【题型】解答题　【知识点】平面几何　【难度】easy
如图，在等腰梯形$ABCD$中，$AD \parallel BC$，$AB = DC$，$AC$与$BD$相交于点$O$，$AD:BC = 1:2$。

(1) 设$\overrightarrow{BA} = \vec{a}$，$\overrightarrow{BC} = \vec{b}$，试用$\vec{a}$、$\vec{b}$表示$\overrightarrow{BO}$；

(2) 先化简，再求作：$\dfrac{3}{2}(2\vec{a} + \vec{b}) - 2(\vec{a} + \vec{b})$（直接作在答题纸上的图中）。
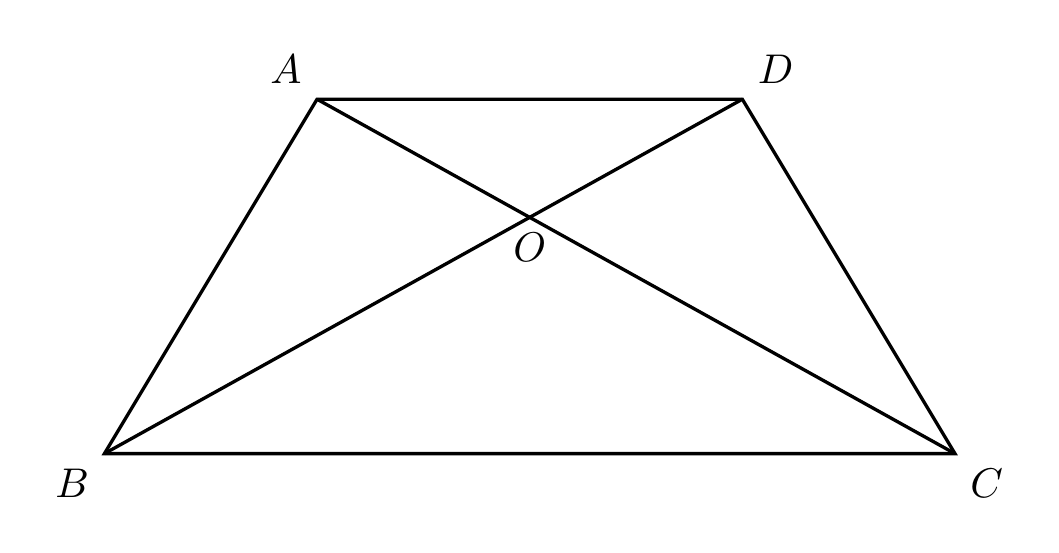
【解答】
【答案】(1) $\overrightarrow{BO} = \dfrac{2}{3}\vec{a} + \dfrac{1}{3}\vec{b}$

(2) $\vec{a} - \dfrac{1}{2}\vec{b}$，作图见解析

【知识点】相似三角形的判定与性质综合、向量的线性运算

【分析】此题考查了平面向量的知识以及相似三角形的判定与性质。此题难度适中，注意掌握三角形法则的应用，注意掌握数形结合思想的应用。

$^{\textcircled{1}}$ 由$AD \parallel BC$，可得$\triangle AOD \backsim \triangle COB$，然后由相似三角形的对应边成比例，求得$\dfrac{BO}{OD} = \dfrac{BC}{AD} = 2$，利用三角函数的知识即可求得$\overrightarrow{AD}$、$\overrightarrow{BD}$的长，继而求得$\overrightarrow{BO}$。

$^{\textcircled{2}}$ 利用平面向量的运算法则求解即可求得答案。

【详解】(1) 解：$\because AD \parallel BC$，$AD:BC = 1:2$，
$\therefore \triangle AOD \backsim \triangle COB$，
$\therefore \dfrac{BO}{OD} = \dfrac{BC}{AD} = 2$，$\overrightarrow{AD} = \dfrac{1}{2}\overrightarrow{BC} = \dfrac{1}{2}\vec{b}$，
$\therefore \overrightarrow{BD} = \overrightarrow{BA} + \overrightarrow{AD} = \vec{a} + \dfrac{1}{2}\vec{b}$，
$\therefore \overrightarrow{BO} = \dfrac{2}{3}\overrightarrow{BD} = \dfrac{2}{3}\vec{a} + \dfrac{1}{3}\vec{b}$；

(2) 解：$\dfrac{3}{2}(2\vec{a} + \vec{b}) - 2(\vec{a} + \vec{b}) = 3\vec{a} + \dfrac{3}{2}\vec{b} - 2\vec{a} - 2\vec{b} = \vec{a} - \dfrac{1}{2}\vec{b}$。

如图：$\overrightarrow{CD}$即为所求。
$\overrightarrow{CD} = \overrightarrow{BD} - \overrightarrow{BC} = \vec{a} + \dfrac{1}{2}\vec{b} - \vec{b} = \vec{a} - \dfrac{1}{2}\vec{b}$。